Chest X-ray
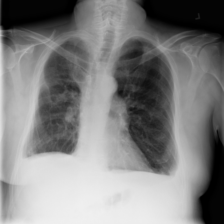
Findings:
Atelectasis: negative
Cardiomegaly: negative
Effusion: negative
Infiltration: negative
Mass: negative
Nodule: negative
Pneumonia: negative
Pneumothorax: negative
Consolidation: negative
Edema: negative
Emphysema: negative
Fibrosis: negative
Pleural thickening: negative
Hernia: negative